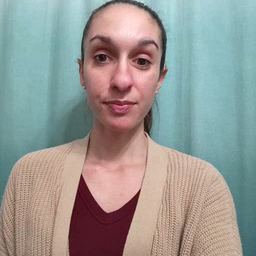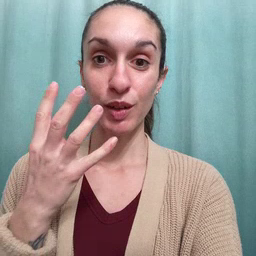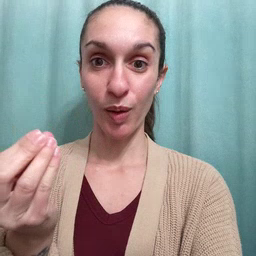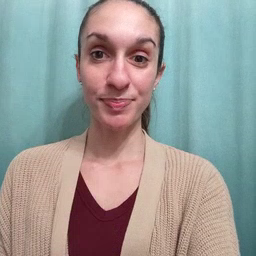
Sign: go